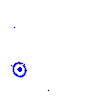
Particle: pion